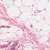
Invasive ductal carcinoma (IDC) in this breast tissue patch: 0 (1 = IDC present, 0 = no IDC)